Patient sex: F
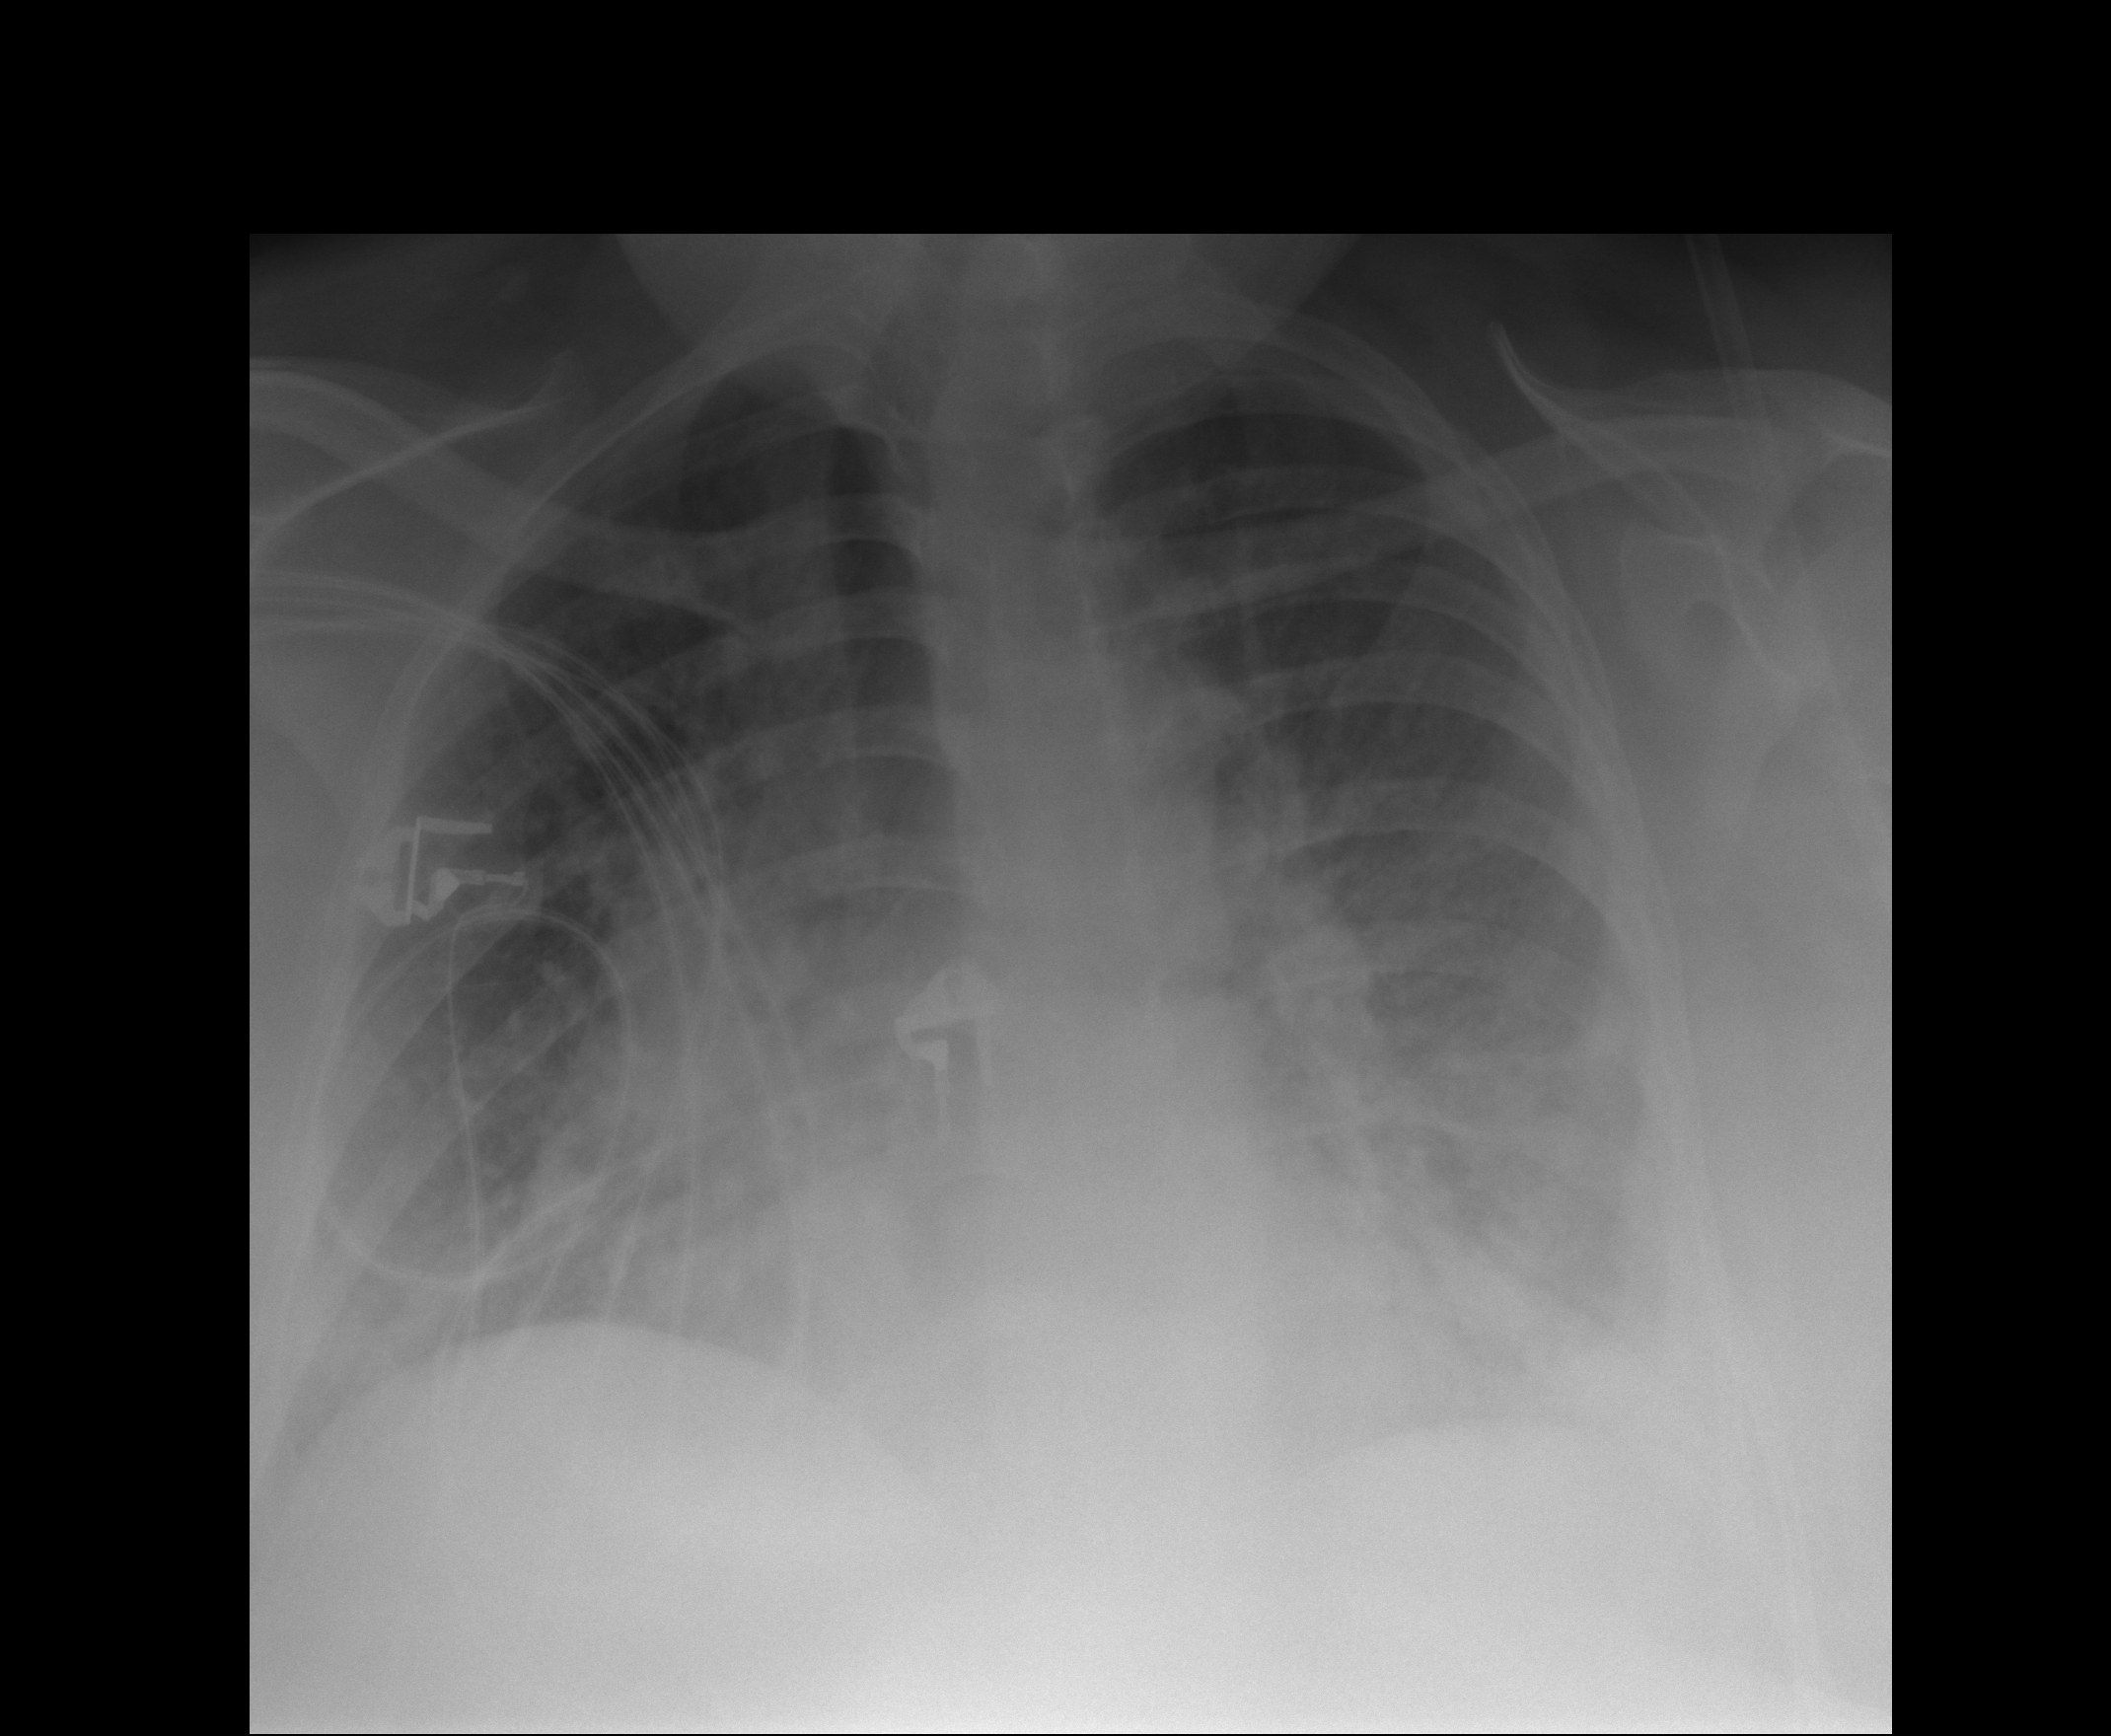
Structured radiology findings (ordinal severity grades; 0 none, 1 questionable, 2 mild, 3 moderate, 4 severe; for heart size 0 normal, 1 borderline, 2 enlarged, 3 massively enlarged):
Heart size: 2
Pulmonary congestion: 3
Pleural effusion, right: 1
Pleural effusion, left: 2
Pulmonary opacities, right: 2
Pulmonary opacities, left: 3
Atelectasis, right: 2
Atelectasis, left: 2